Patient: sex F, age 61
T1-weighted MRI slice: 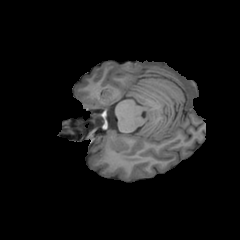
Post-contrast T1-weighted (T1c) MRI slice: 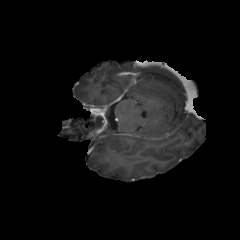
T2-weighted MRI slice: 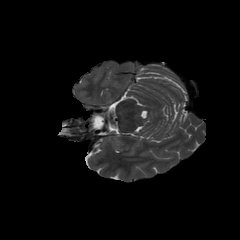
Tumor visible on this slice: no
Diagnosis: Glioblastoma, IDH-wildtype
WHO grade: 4